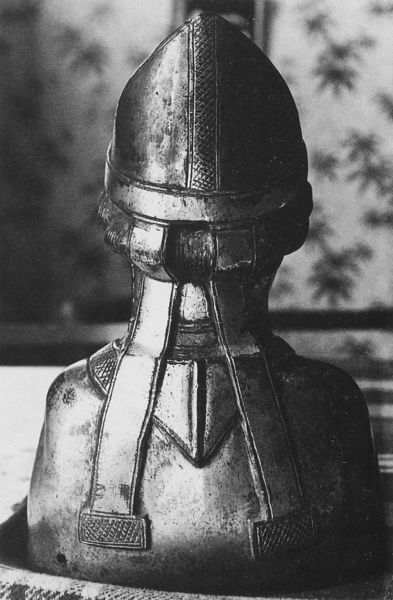
Titel: Kopfreliquiar eines Heiligen Bischofs
Institution: Erfurt, Domschatz
Schlagwörter: blätter, mann, rücken, muster, wand, kragen, haare, skulptur, bischof, metall, foto, schwarzweiß, mitra, bänder, reliquie